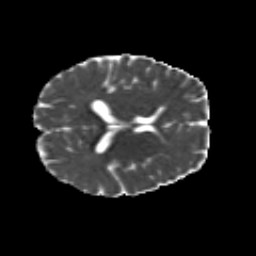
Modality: MD
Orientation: axial
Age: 24
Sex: male
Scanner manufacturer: siemens
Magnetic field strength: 3 T
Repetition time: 8.8 s
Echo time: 0.085 s